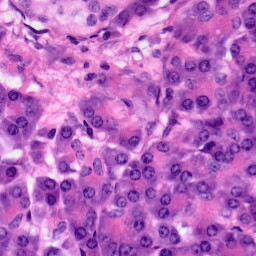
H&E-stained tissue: Pancreatic